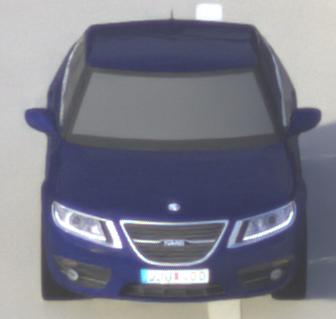
Make: Saab
Model: 5-Sep
Detailed model: 9-5 1.6T
Model produced from: 2010/06
Model produced until: 2011/12
Doors: 4
Color: blue
Road condition: dry road
Daytime: morning or afternoon
Contrast: medium contrast